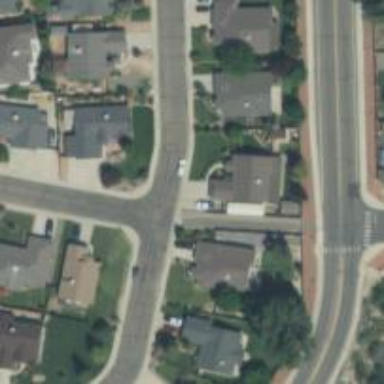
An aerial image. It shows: Residential road with asphalt surface and separate sidewalk.